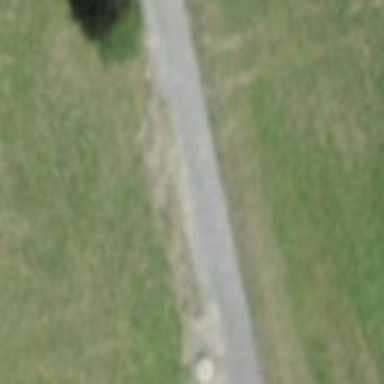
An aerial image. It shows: Compacted grade3 track.